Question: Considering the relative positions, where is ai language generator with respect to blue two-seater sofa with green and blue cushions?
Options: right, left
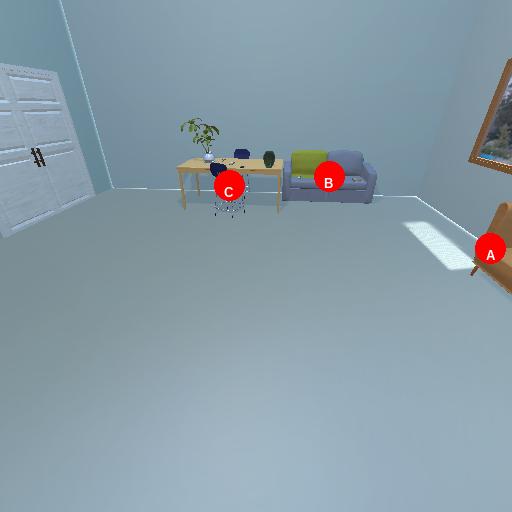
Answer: right